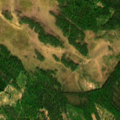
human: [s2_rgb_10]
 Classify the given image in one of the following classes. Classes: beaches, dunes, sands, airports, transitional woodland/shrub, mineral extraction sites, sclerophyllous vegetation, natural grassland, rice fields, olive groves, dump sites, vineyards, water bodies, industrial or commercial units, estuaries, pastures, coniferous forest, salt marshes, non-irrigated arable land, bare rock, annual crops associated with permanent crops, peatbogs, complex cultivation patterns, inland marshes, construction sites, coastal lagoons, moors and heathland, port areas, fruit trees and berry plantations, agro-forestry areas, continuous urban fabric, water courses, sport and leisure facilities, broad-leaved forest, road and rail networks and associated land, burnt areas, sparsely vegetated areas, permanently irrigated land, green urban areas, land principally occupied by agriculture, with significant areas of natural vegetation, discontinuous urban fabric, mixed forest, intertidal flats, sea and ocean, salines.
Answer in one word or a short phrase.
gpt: mixed forest, transitional woodland/shrub, peatbogs